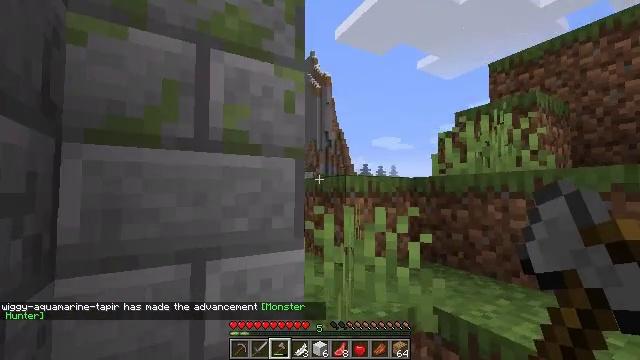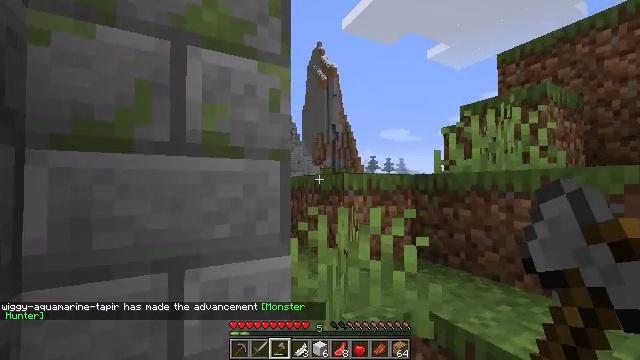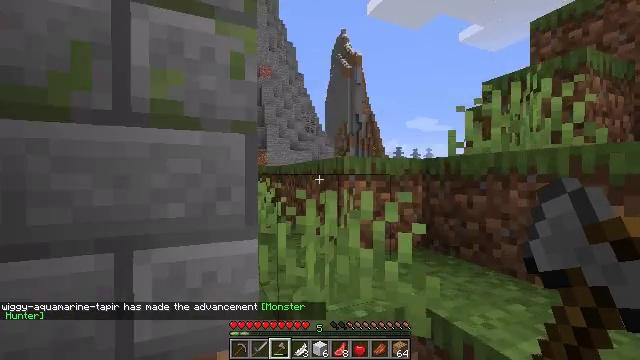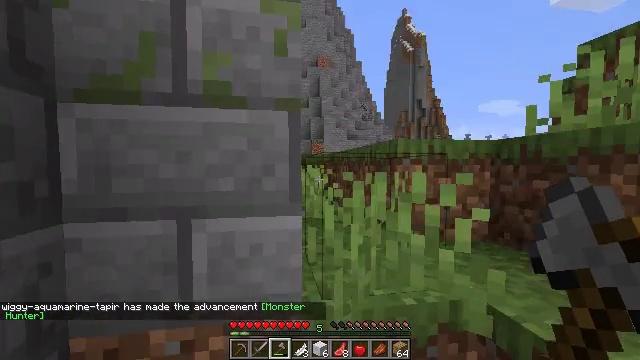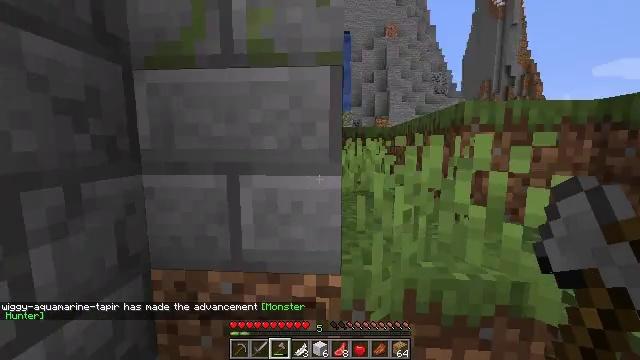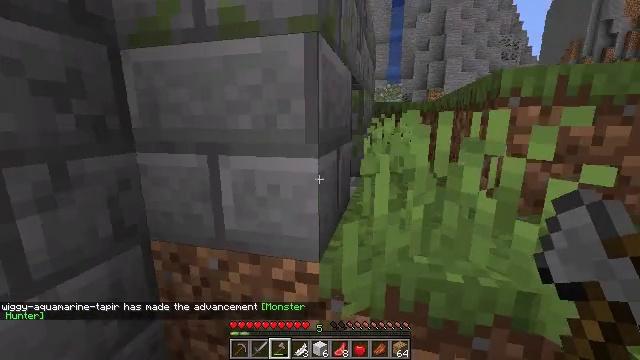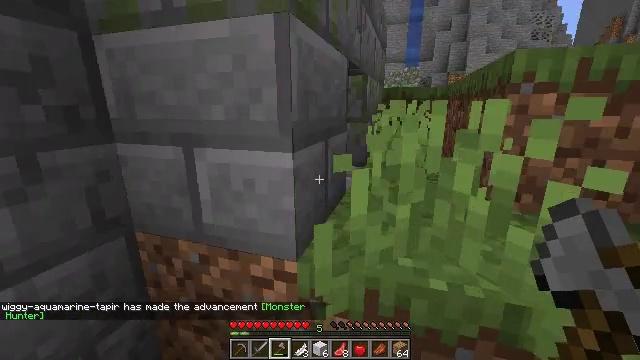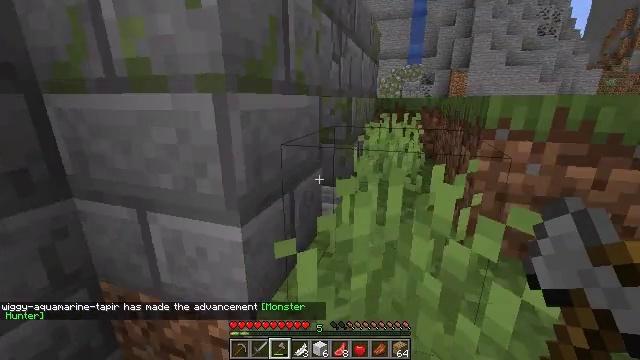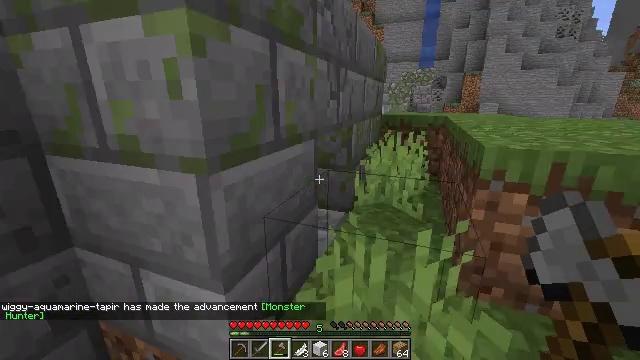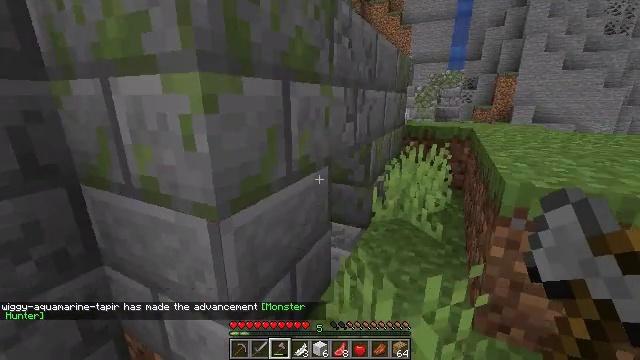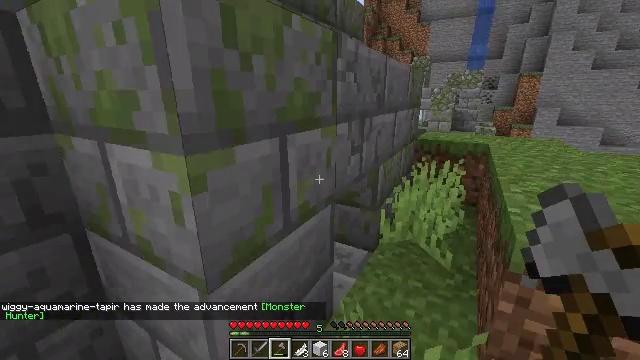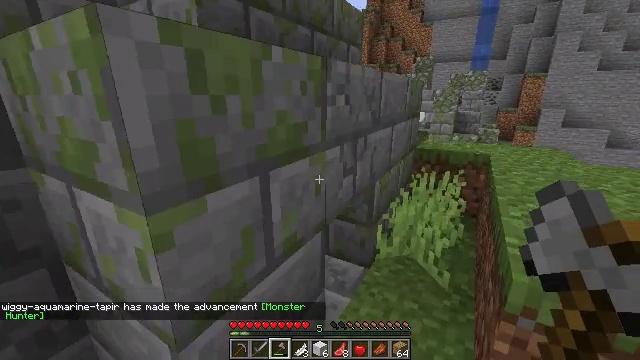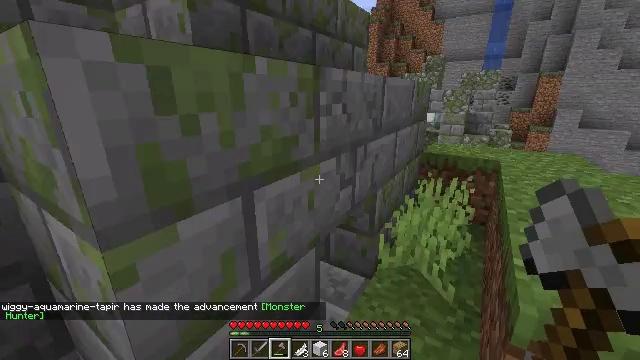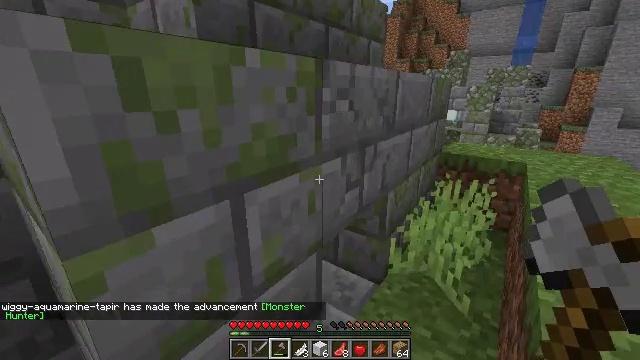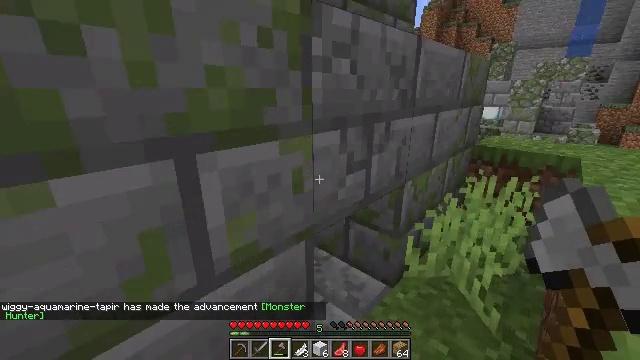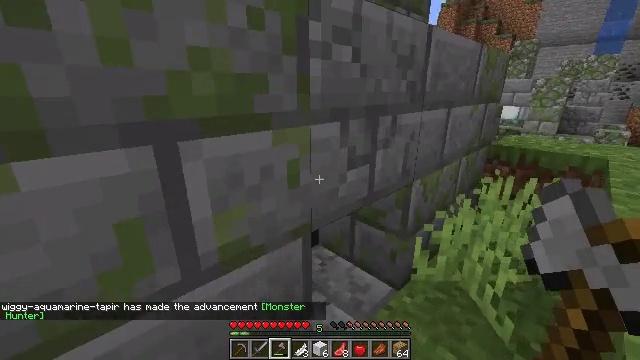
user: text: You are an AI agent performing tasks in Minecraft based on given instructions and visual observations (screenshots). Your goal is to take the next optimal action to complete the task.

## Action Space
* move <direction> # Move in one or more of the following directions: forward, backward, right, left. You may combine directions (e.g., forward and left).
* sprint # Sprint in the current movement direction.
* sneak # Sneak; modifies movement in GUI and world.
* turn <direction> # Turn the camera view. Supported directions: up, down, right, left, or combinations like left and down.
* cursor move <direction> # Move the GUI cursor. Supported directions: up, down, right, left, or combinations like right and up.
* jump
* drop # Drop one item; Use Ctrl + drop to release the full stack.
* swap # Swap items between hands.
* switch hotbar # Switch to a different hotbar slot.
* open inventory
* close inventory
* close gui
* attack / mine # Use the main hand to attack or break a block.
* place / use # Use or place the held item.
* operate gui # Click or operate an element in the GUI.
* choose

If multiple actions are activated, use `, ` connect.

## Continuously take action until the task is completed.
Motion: motion action
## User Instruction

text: Attack the cracked stone bricks to reclaim them.
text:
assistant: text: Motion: move forward and move right, turn left and down, jump
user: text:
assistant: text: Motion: move forward and move right, turn left and down
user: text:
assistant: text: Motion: move forward and move right, turn left and down
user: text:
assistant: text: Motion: move forward and move right, turn left and down
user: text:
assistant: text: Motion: move forward and move right, turn left and down
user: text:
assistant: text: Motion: move forward and move right, turn left and down
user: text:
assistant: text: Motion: move forward and move right, turn down, jump
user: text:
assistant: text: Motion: move forward and move right, turn left, jump
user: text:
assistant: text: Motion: move forward and move right, turn left, jump
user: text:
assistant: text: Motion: move forward and move right, turn left, jump
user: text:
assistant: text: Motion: move forward and move right
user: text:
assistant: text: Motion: move forward and move right, turn left
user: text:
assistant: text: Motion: move forward and move right, turn left
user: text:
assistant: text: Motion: move forward and move right, turn left
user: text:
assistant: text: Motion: move forward and move right, turn left
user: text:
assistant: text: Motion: move forward, turn left
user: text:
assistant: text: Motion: turn left
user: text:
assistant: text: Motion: turn left and up, switch to hotbar 1
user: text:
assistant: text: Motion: turn left, switch to hotbar 1
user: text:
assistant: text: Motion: switch to hotbar 1
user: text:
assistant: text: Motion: attack / mine
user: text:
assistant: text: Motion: attack / mine
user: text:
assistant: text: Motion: attack / mine
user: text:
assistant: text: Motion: attack / mine
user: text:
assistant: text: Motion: attack / mine
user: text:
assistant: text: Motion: attack / mine
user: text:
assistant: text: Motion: attack / mine
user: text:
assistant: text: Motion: move right, attack / mine
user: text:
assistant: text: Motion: move right, turn left, attack / mine
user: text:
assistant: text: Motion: move right, turn left, attack / mine